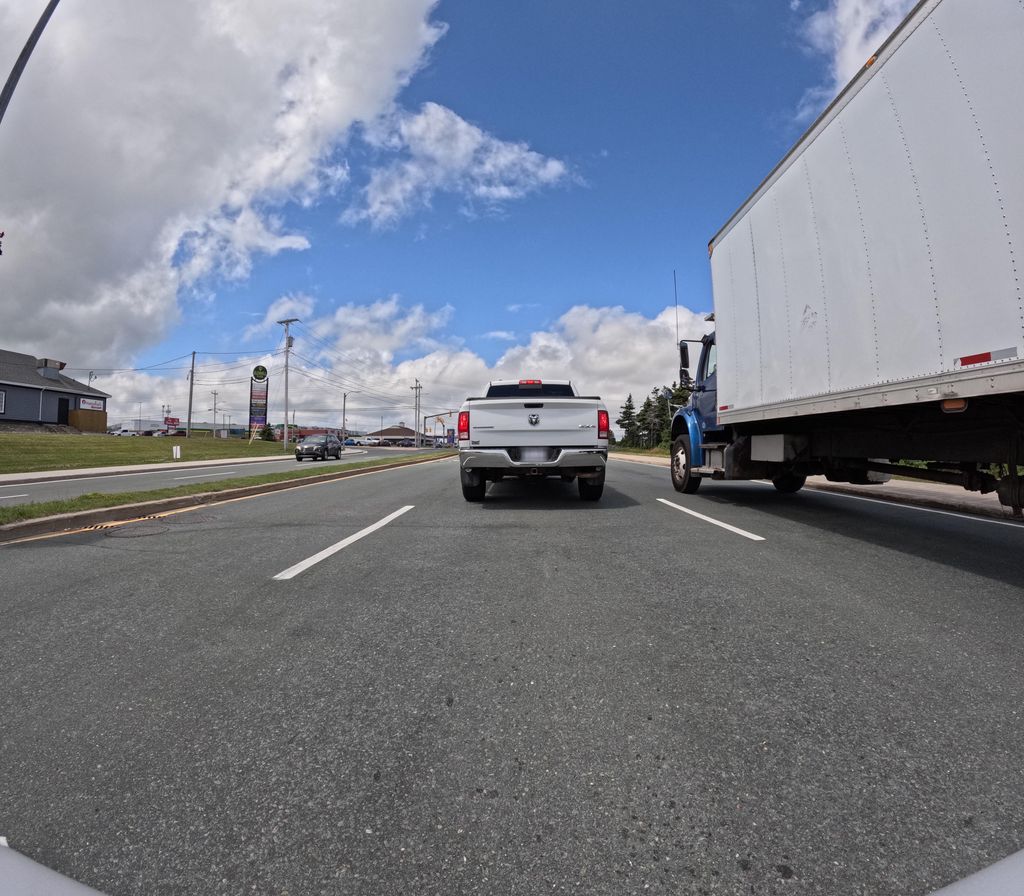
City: st_johns